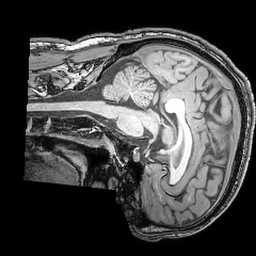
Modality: T1w
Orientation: sagittal
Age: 35
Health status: ill
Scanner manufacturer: philips
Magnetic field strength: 3 T
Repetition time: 0.007 s
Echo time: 0.0035 s